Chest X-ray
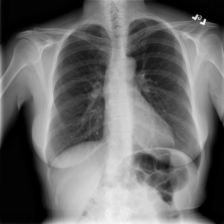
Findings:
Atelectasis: negative
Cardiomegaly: negative
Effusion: negative
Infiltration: positive
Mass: negative
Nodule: negative
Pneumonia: negative
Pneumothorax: negative
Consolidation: negative
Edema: negative
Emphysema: negative
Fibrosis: negative
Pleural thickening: negative
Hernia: negative